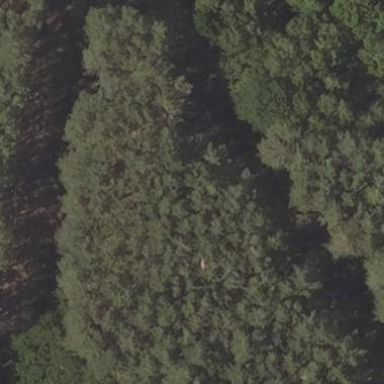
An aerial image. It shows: Patch of scrub vegetation.